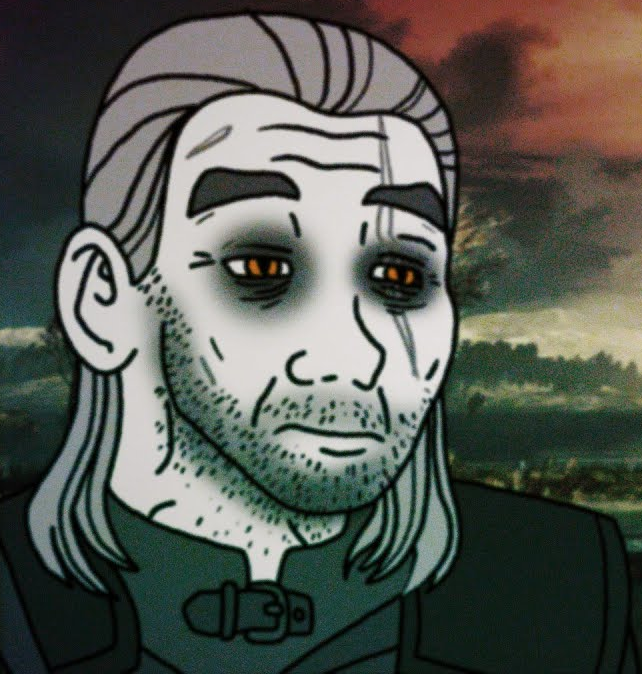
Label: 5_Wojak_with_Background